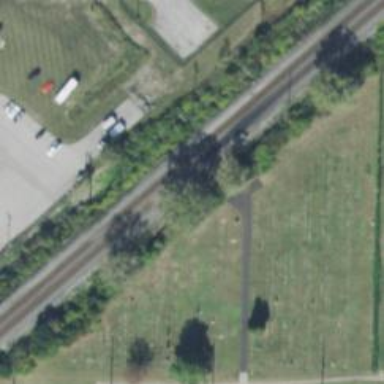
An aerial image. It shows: Railway track.